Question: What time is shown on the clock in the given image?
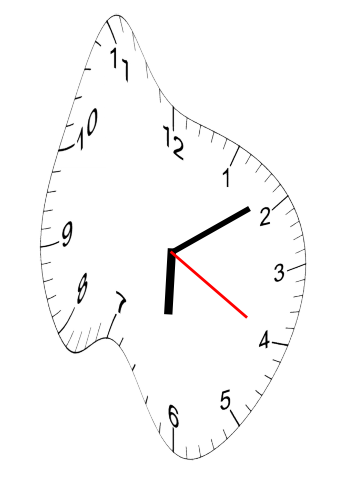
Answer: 06:09:20